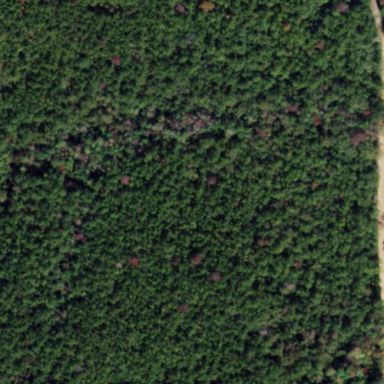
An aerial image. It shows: Mixed woodland area with various types of leaves.